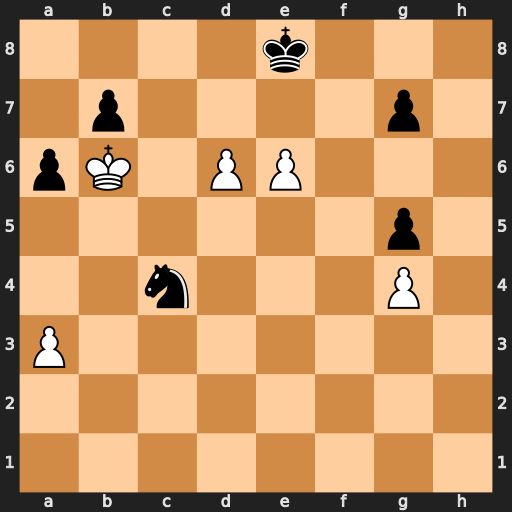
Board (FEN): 4k3/1p4p1/pK1PP3/6p1/2n3P1/P7/8/8
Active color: w
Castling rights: -
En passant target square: -
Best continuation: Kc7 Nxd6 Kxd6 Kd8 e7+ Ke8 Kc7